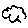
Label: cloud